Question: I'm using GR32 for drawing multiple semi-transparent PNG images.
So far I've been using the following method:
'''
png:= TPNGObject.Create;
png.LoadFromFile(...);
PaintBox321.Buffer.Canvas.Draw(120, 20, png);
'''
however I wanted to switch to the method proposed on GR32 website (<URL> :
'''
tmp:= TBitmap32.Create;
LoadPNGintoBitmap32(tmp, ..., foo);
tmp.DrawMode:= dmBlend;
PaintBox321.Buffer.Draw(Rect(20, 20, 20+ tmp.Width, 20+tmp.Height),
tmp.ClipRect, tmp);
'''
While the first method works perfectly fine, the second - which should give the same result - causes very strange problem with alpha channel, see the image (which also shows comparison to the same image "arranged" in Paint.NET - both background and icon were opened on the layers of the editor). The image depicts that the Bitmap32 is loaded or drawn inproperly. Any tips?

-- added 22 Nov
I've found out that it is not about drawing, it's about loading PNG to BMP32. Saving back from BMP32 to PNG generates the incorrect, "whitened" (the one on the left) PNG image.
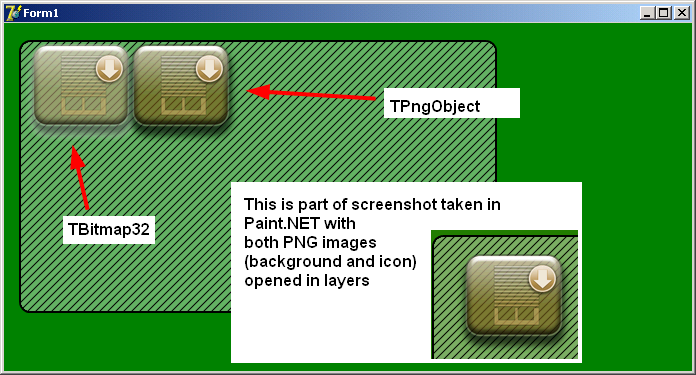
Answer: The reason seems to be that the transparency is applied two times to the image when loaded with 'LoadPNGintoBitmap32', giving it a more transparent and greyish look (more on this later).
First the transparency:
This is code from the original 'LoadPNGintoBitmap32', the critical parts are marked with comments:
'''
PNGObject := TPngObject.Create;
PNGObject.LoadFromStream(srcStream);
destBitmap.Assign(PNGObject); // <--- paint to destBitmap's canvas with transparency (!)
destBitmap.ResetAlpha;
case PNGObject.TransparencyMode of // <--- the following code sets the transparency again for the TBitmap32
{ ... }
'''
The 'destBitmap.Assign' internally does the same as you in your previous approach: it let's the PNG image paint itself to its canvas. This operation respects the alpha channel of the PNG. But this is not necessary, since the alpha channel is assigned to 'TBitmap32''s pixels in a second step!
Now change the code as follows, critical parts are again marked with comments:
'''
PNGObject := TPngObject.Create;
PNGObject.LoadFromStream(srcStream);
PNGObject.RemoveTransparency; // <--- paint PNG without any transparency...
destBitmap.Assign(PNGObject); // <--- ...here
destBitmap.ResetAlpha;
srcStream.Position:=0;
PNGObject.LoadFromStream(srcStream); // <--- read the image again to get the alpha channel back
case PNGObject.TransparencyMode of // <--- this is ok now, the alpha channel now only exists in the TBitmap32
{ ... }
'''
The above solution is inefficient because it reads the image twice. But it shows why your second approach produces a more transparent image.
And for the greyishness: There is one more problem in the original code: 'destBitmap.Assign' first fills the background with 'clWhite32', then paints the image transparently onto it. And then 'LoadPNGintoBitmap32' comes and adds another layer of transparency on top of it.